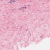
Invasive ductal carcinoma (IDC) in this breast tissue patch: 0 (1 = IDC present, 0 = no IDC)